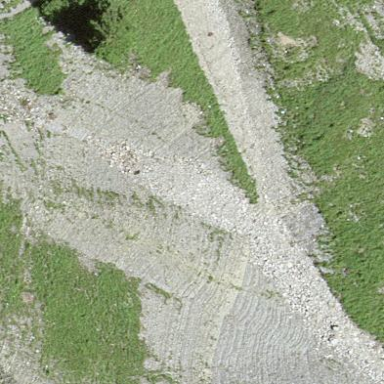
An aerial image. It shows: Natural scree.